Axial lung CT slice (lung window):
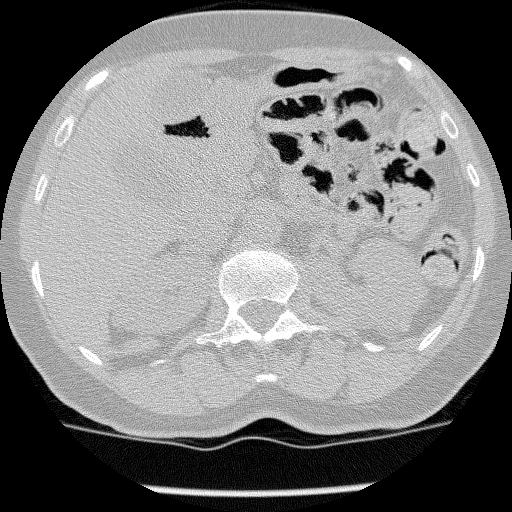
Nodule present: no